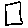
Label: square